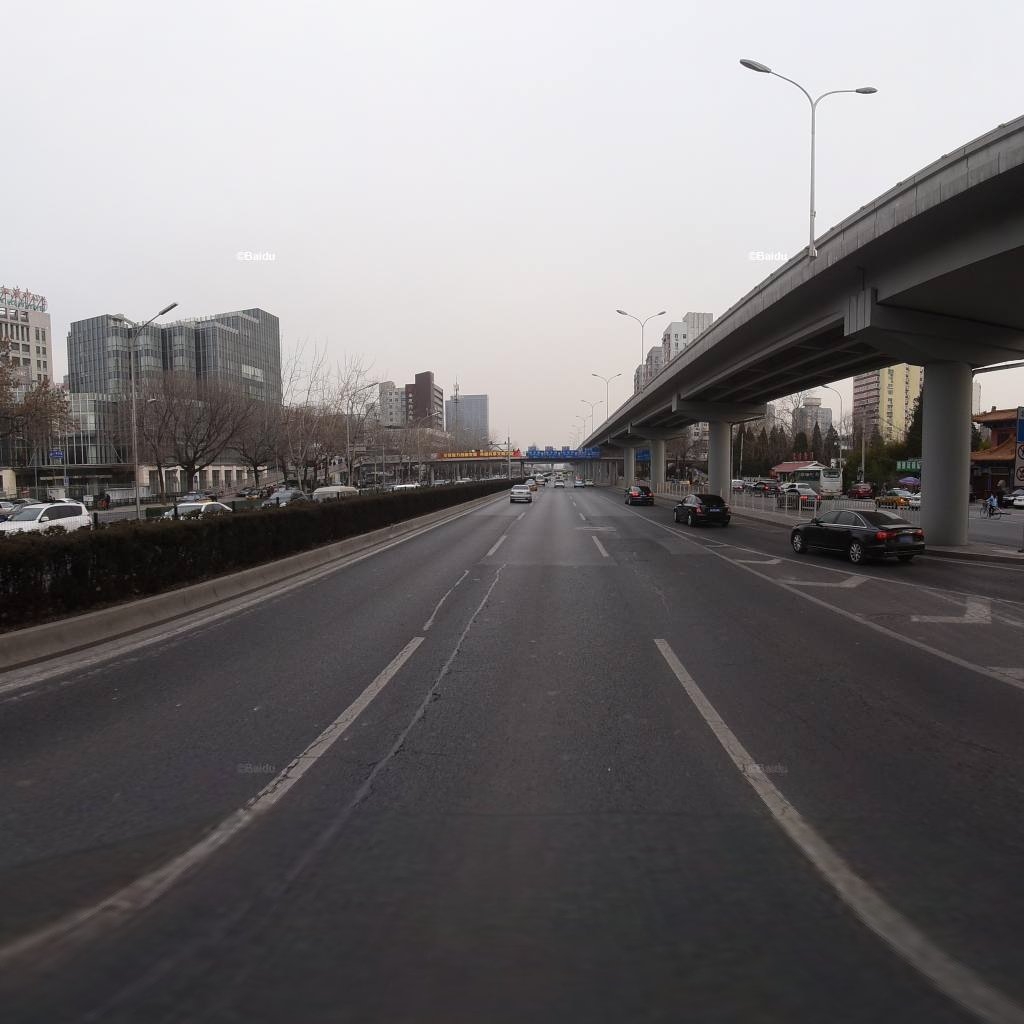
Region: Xicheng
Road damage annotations: longitudinal patch, longitudinal patch, longitudinal patch, manhole cover, longitudinal crack, longitudinal crack